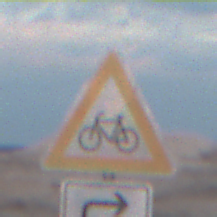
Verkehrszeichen: RadverkehrRechts
Zusatzzeichen unten: RichtungsangabeDurchPfeile5
Umgebung: Outdoor, Beach
Tageszeit: SunriseSunset
Wetter: PartlyCloudy
Licht: Natural
Jahreszeit: NotSpecified
Kontrast: MediumContrast